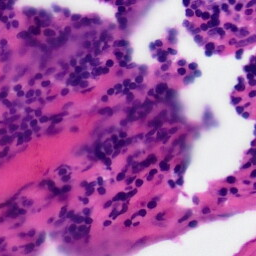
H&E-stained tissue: Tonsil